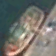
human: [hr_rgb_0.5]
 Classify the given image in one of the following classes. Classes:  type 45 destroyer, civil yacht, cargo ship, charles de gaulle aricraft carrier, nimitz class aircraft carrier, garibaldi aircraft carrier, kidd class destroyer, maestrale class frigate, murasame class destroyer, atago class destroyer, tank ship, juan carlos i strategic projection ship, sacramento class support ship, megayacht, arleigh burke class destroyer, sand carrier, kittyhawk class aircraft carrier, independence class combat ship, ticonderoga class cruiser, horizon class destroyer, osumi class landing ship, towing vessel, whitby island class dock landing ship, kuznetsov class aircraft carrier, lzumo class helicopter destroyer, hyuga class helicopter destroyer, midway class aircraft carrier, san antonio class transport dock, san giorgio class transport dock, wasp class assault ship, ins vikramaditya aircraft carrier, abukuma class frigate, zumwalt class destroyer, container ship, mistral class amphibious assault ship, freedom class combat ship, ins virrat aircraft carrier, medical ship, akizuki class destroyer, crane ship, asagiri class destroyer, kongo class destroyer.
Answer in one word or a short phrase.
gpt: Towing vessel